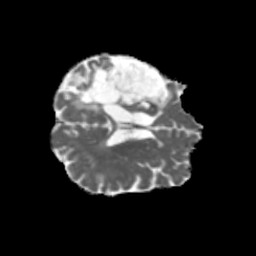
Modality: MD
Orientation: axial
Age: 48
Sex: male
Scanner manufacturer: siemens
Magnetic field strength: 3 T
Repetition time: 5.47 s
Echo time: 0.0854 s